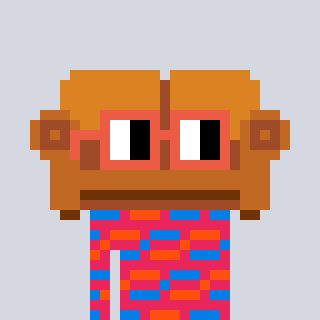
a pixel art character with square orange glasses, a couch-shaped head and a redpinkish-colored body on a cool background